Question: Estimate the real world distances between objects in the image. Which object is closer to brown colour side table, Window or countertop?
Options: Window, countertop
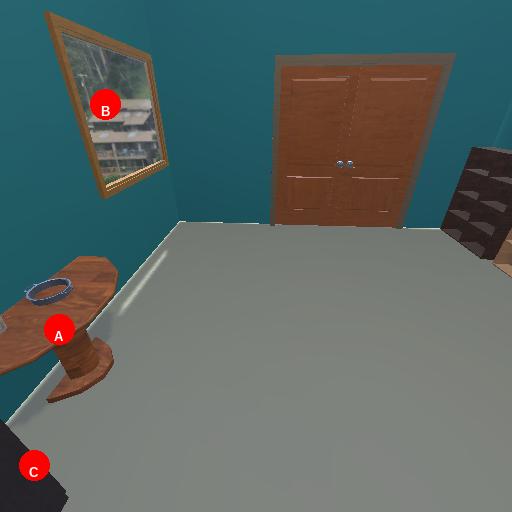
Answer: Window